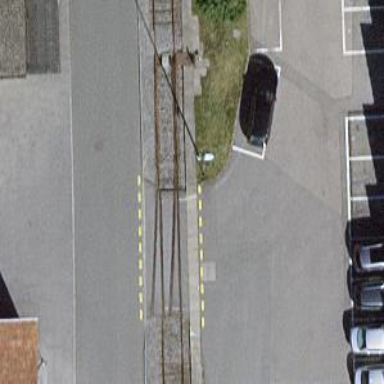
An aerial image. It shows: Uncontrolled level crossing for the railway.